Question: These SP in the picture below need to be applied in a table and the result would be:
'''
Stored procedure
----------------
dbo.upsGetBillOfmaterials
dbo.upsGetWhereUsedProductID
dbo.uspPrintError
HumanResources.uspUpdateEmployeeHireInfo
----
----
----
----
'''
How should I do it?
The list of the storedprocedure in the map "Programmability" will increase in the future so no no manual input with the name of the stored procedure.
// Fullmetalboy

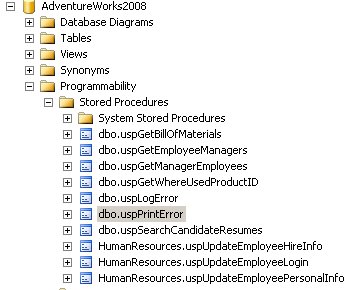
Answer: Try with following query:
'''
INSERT INTO table_name(column_proc_name)select name from sys.objects where type='p'
'''